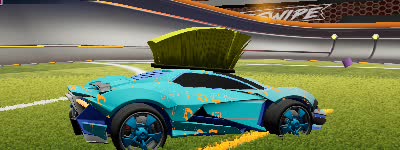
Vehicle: werewolf